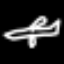
Label: airplane